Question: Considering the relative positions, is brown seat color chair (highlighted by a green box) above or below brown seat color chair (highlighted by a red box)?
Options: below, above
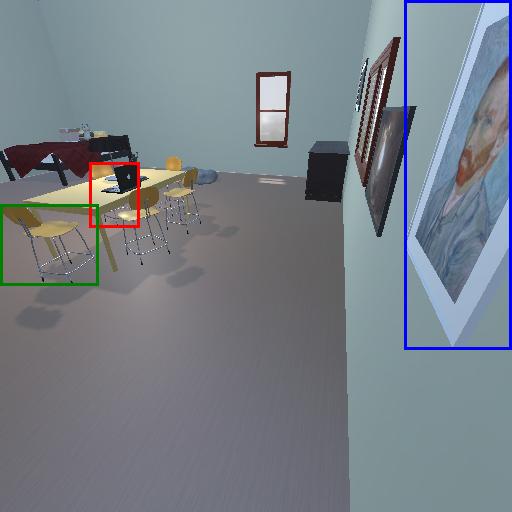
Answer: below